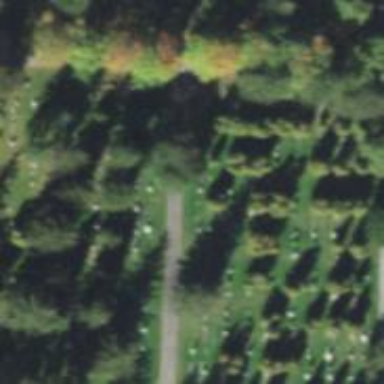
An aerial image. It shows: Historical memorial located in graveyard.